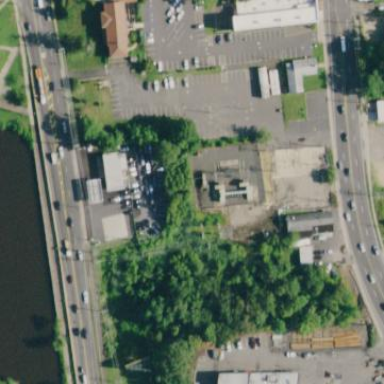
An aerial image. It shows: Substation enclosed by chain link fence.